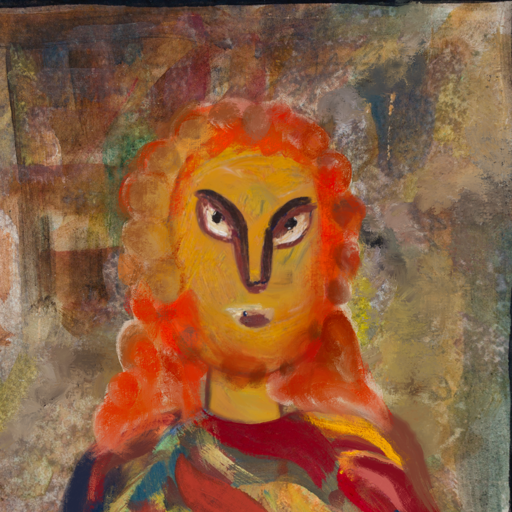
Background: Mosgoul, Head And Neck Front: After_Raid, Face Front: After_Raid, Bust: Mother_And_Son_Son, Hair Front: Rupkatha, Head Accessory: Blank, Second Necklace: Blank, Necklace: Blank, Baby: Blank